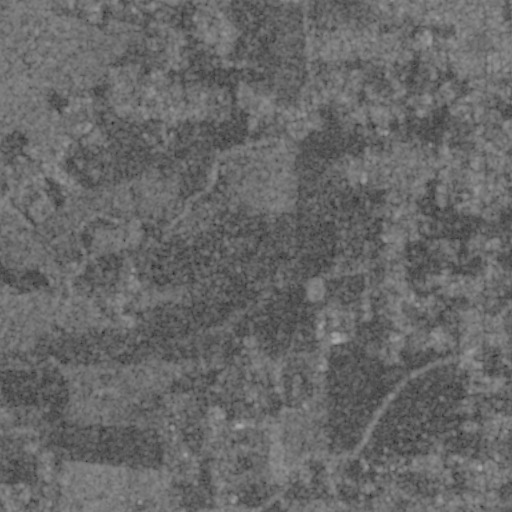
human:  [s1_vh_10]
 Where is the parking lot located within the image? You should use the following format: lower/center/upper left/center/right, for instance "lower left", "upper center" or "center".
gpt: The parking lot is located in the center right of the image.
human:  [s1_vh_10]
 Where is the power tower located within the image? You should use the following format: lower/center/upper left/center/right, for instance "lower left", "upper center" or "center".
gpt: The power tower is located in the upper right of the image.
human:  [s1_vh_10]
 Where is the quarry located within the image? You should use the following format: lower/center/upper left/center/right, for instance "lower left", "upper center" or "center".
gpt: There is no quarry in the image.

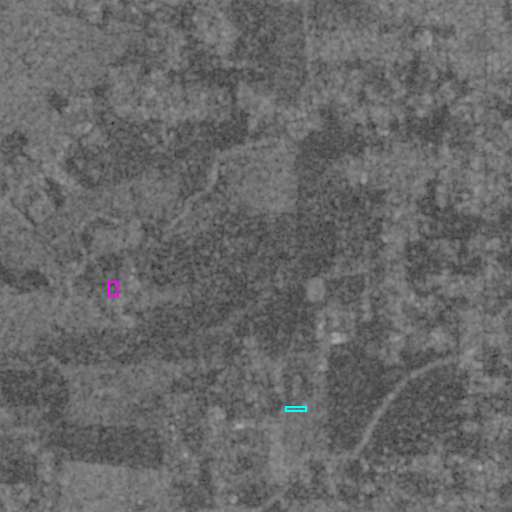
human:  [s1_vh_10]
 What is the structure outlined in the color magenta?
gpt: The structure outlined in magenta is a building.
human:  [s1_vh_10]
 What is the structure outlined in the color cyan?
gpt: The structure outlined in cyan is a building.
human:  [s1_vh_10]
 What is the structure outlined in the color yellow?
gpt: There is no yellow outline.